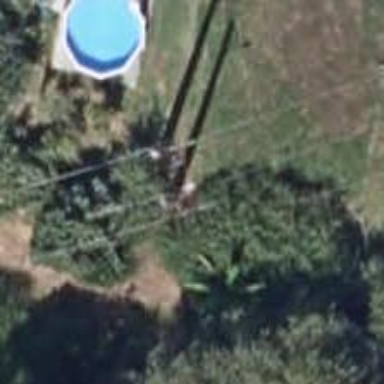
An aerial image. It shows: Power pole.